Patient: sex M, age 71
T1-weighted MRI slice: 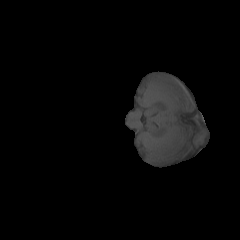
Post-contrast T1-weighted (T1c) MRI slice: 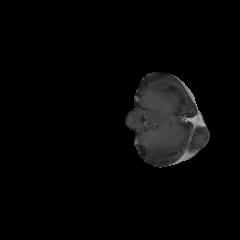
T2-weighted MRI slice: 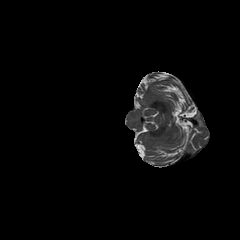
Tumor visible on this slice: no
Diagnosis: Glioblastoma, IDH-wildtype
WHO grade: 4